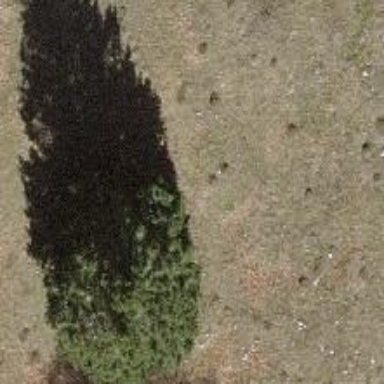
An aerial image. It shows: Needle-leaved tree in its natural environment.